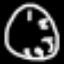
Label: clock